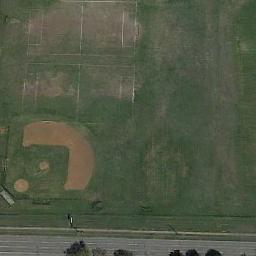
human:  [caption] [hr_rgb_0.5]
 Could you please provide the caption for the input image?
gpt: A baseball diamond is on the open place by the road .

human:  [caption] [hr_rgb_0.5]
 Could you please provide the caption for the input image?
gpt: A baseball diamond on the lawn and a freeway beside .

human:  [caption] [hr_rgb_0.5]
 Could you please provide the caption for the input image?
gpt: There are two baseball fields in the picture, One of which is about twice as large as the other .

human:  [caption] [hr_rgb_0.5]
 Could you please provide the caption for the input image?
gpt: There is a baseball diamond in the grass along the roads .

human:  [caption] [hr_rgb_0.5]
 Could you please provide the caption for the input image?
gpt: A road is next to the baseball diamond .